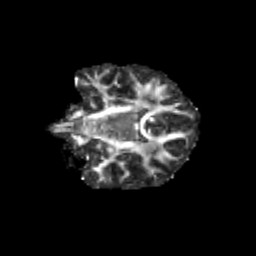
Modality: FA
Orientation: coronal
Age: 12
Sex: female
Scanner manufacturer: siemens
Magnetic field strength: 3 T
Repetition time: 3.8 s
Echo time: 0.07 s